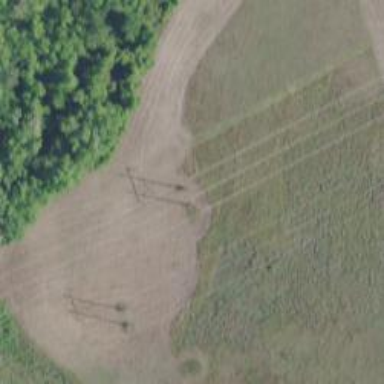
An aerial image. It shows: H-frame power tower design.